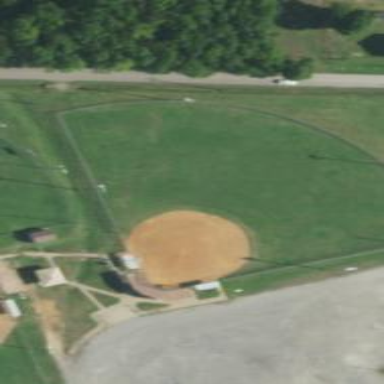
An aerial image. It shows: Baseball pitch for leisure land activities.